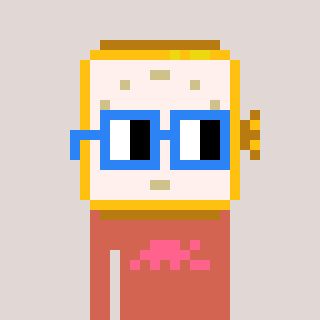
a pixel art character with square blue glasses, a watch-shaped head and a peachy-colored body on a warm background